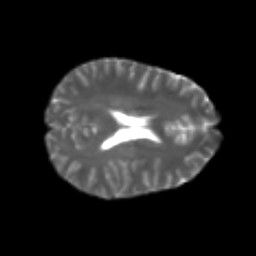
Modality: T2w
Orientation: axial
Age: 24
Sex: female
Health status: healthy
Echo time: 0.074 s